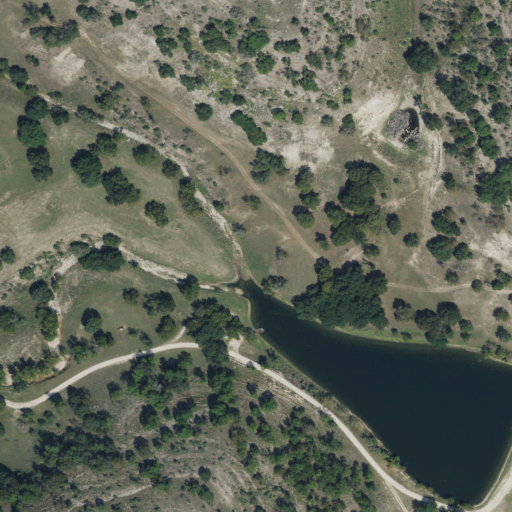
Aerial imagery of valley in Texas named Turkey Hollow containing shrub, open water, evergreen forest, deciduous forest, and grassland